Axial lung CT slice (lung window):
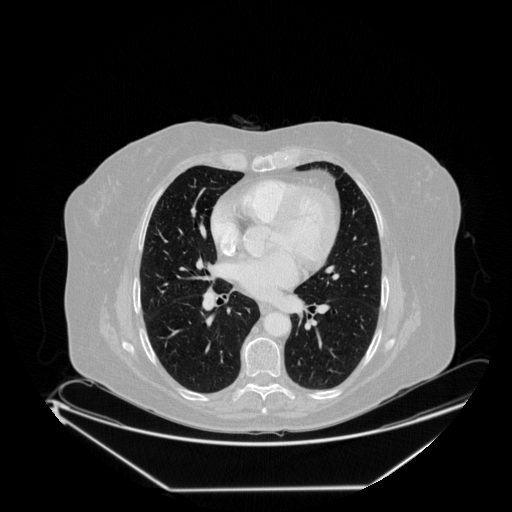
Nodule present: no